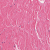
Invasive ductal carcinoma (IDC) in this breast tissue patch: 0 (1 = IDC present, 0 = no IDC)